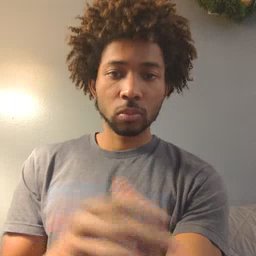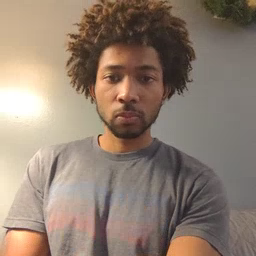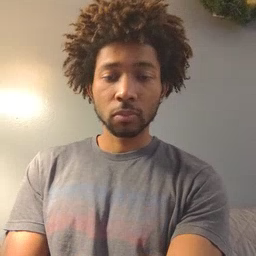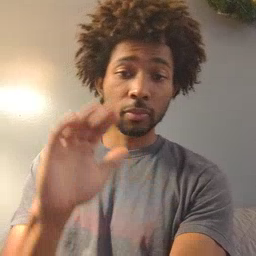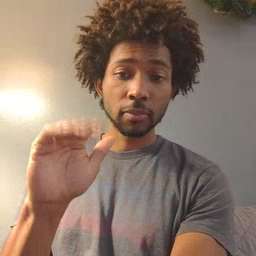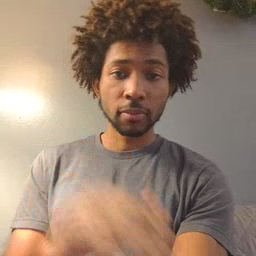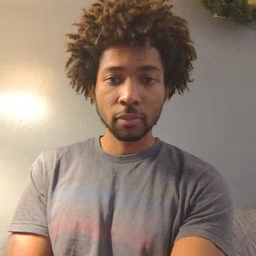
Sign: bye